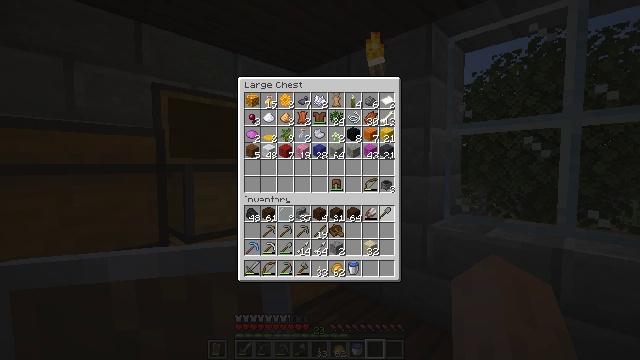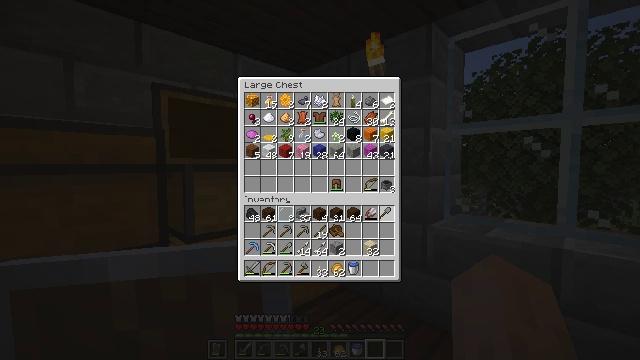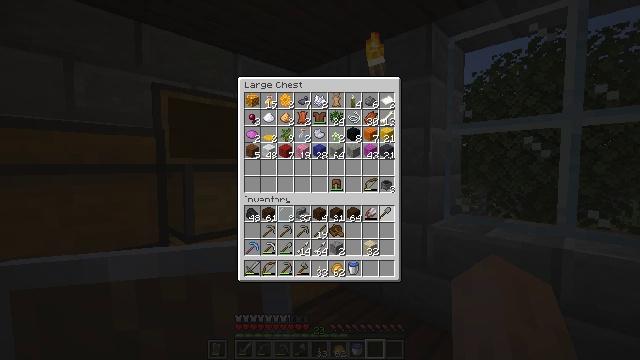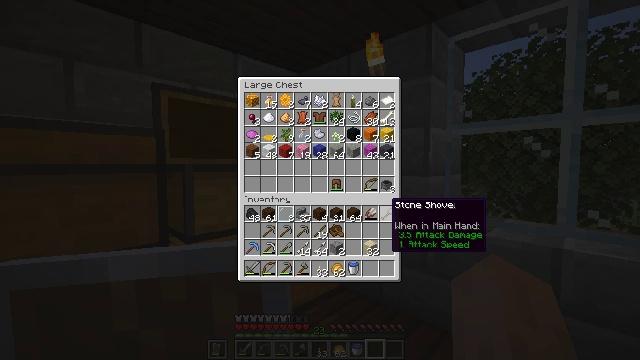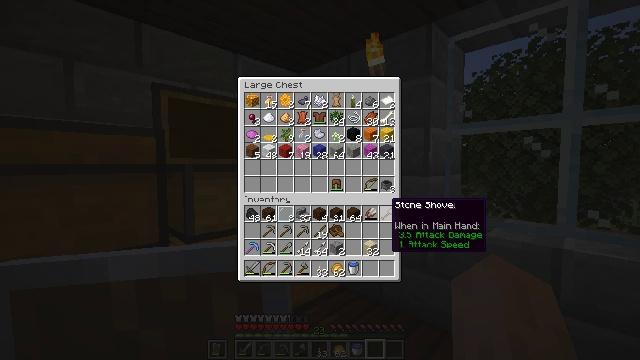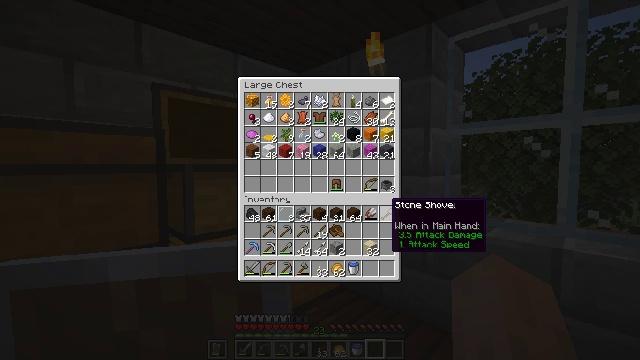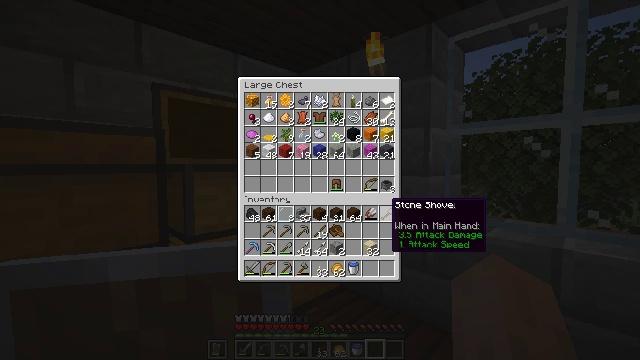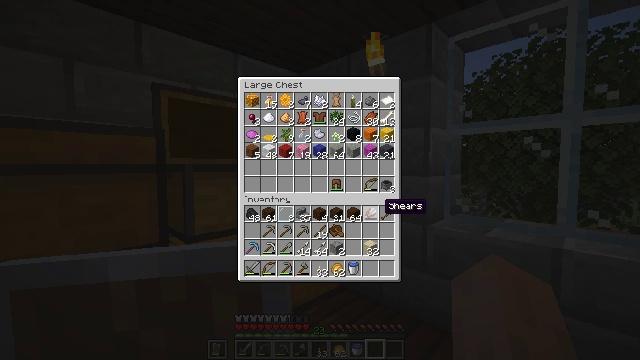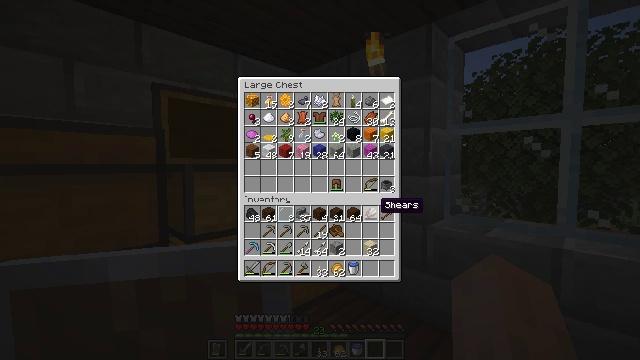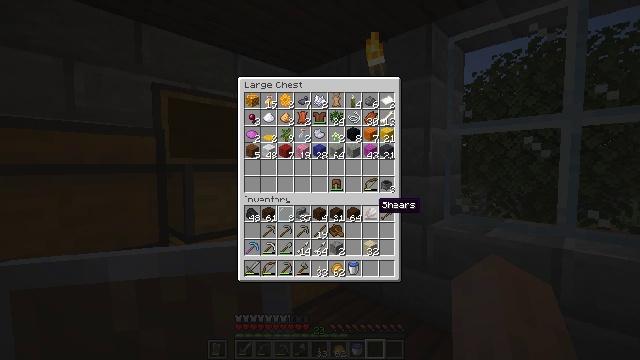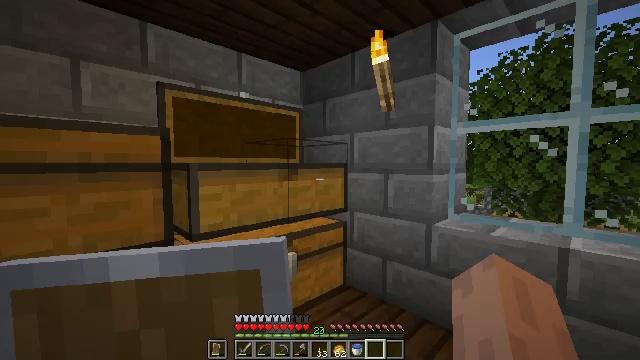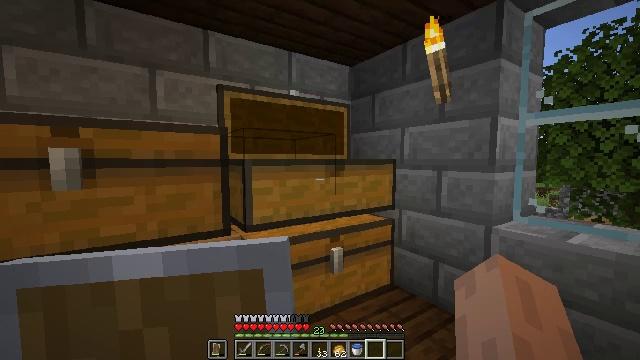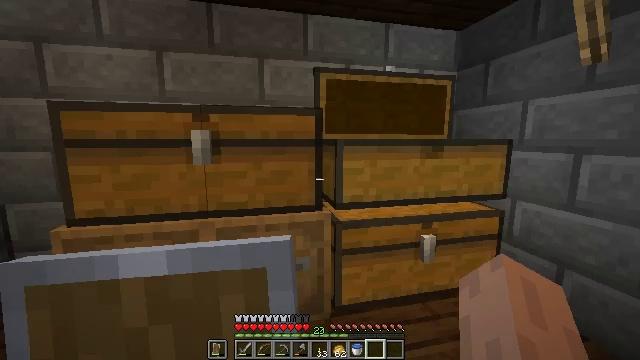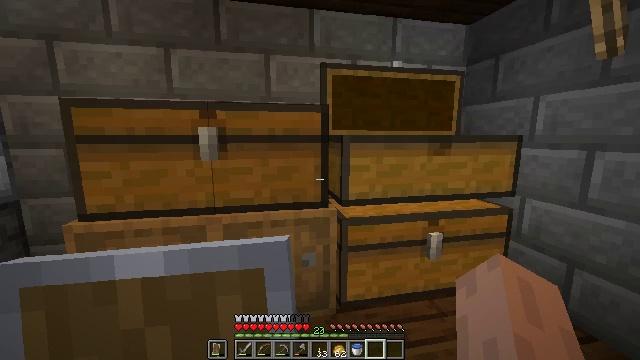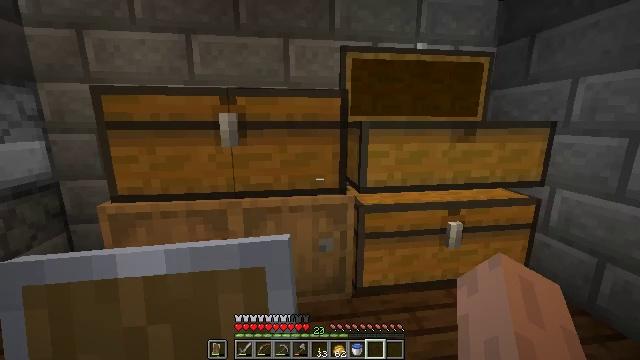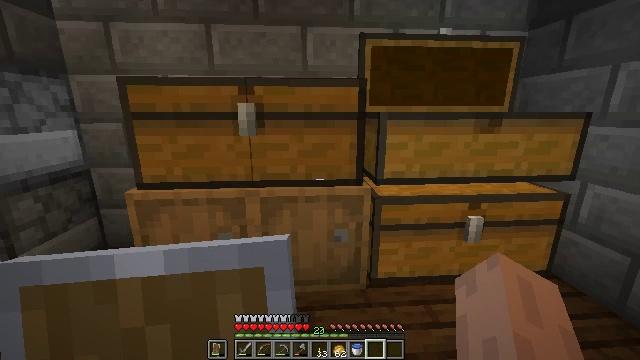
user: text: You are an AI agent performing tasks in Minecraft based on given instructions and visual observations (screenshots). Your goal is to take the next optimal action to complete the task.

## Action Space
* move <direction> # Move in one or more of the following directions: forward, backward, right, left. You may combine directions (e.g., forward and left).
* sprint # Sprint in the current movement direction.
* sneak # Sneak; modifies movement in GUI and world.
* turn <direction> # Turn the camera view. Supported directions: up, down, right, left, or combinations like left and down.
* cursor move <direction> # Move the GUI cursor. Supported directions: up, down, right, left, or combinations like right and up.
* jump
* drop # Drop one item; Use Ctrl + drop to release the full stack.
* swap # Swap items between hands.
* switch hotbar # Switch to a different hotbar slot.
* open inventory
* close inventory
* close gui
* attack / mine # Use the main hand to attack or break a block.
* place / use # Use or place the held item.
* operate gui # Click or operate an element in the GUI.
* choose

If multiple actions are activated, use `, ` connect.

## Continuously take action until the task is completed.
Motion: motion action
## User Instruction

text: Attack the stone brick stairs to gather it.
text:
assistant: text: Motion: attack / mine
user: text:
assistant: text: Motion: attack / mine
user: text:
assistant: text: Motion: no_op
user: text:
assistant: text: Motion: no_op
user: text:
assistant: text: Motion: no_op
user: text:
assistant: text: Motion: no_op
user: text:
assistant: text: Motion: no_op
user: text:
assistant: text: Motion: no_op
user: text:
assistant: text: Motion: no_op
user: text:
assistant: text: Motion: no_op
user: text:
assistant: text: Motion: turn left
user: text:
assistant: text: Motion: turn left and down
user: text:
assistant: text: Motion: turn left
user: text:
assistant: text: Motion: turn left and down
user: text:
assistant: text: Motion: turn left and down
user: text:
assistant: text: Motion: turn down
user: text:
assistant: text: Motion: turn left and up
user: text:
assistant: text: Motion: turn left and up
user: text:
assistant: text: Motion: use / place
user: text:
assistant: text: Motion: use / place
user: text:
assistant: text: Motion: no_op
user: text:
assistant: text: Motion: no_op
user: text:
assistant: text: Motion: no_op
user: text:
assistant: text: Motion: no_op
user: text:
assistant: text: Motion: no_op
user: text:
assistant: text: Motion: no_op
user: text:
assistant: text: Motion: no_op
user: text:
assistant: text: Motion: no_op
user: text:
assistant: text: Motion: no_op
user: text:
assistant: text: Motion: turn left